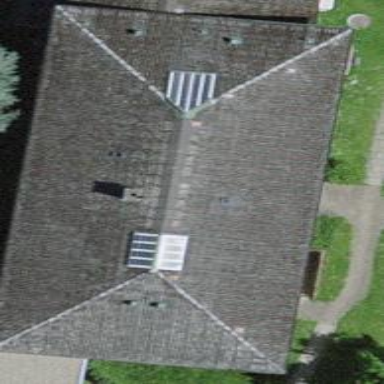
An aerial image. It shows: Apartment building with hipped roof.